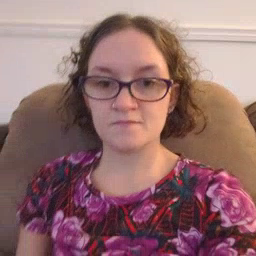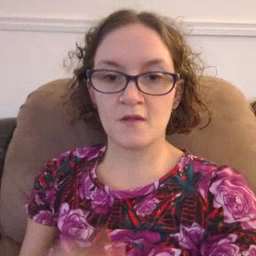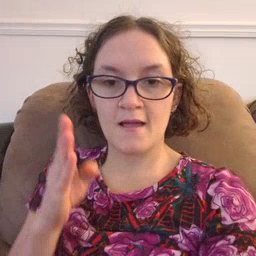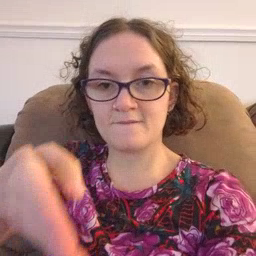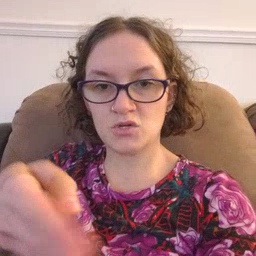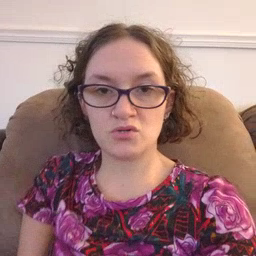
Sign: after